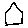
Label: house